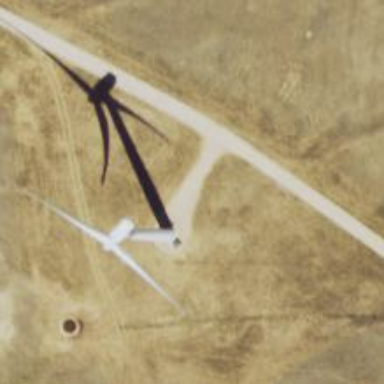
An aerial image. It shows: Wind generator with horizontal axis. The generator is wind turbine.